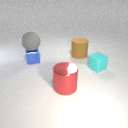
large red metal cylinder to the left of small cyan rubber cube